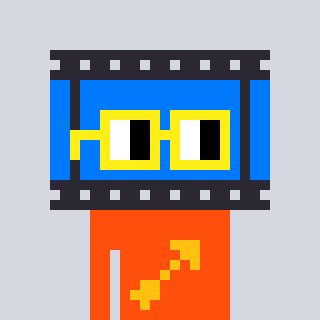
a pixel art character with square yellow glasses, a film strip-shaped head and a orange-colored body on a cool background